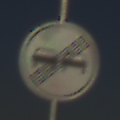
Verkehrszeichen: EndeUeberholverbot
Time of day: MorningAfternoon
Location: Outdoor (Nature)
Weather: Clear
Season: NotSpecified
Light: Natural